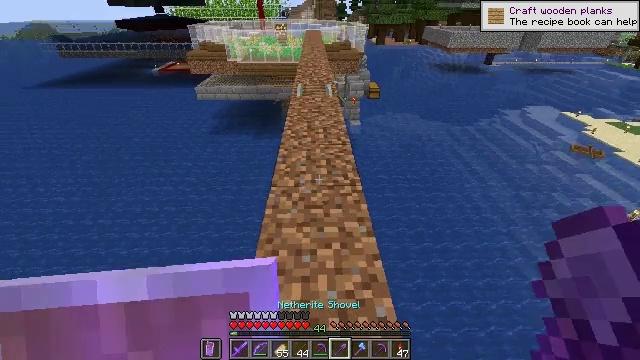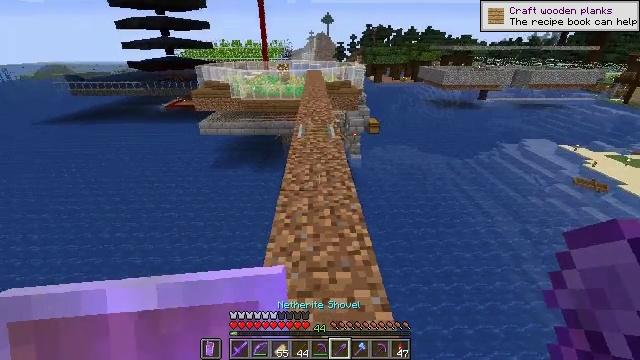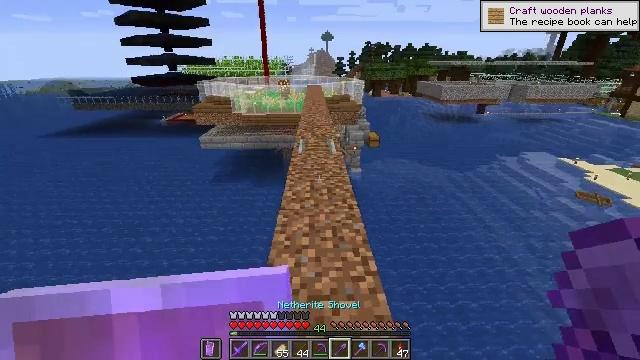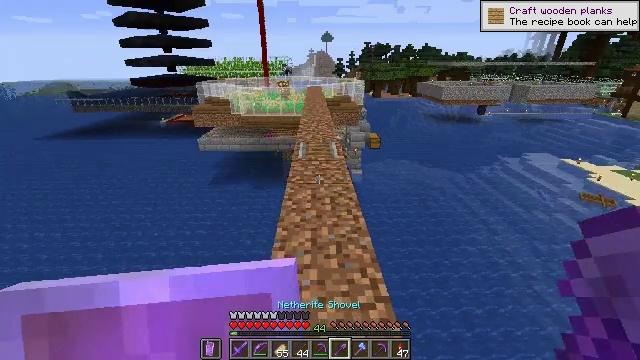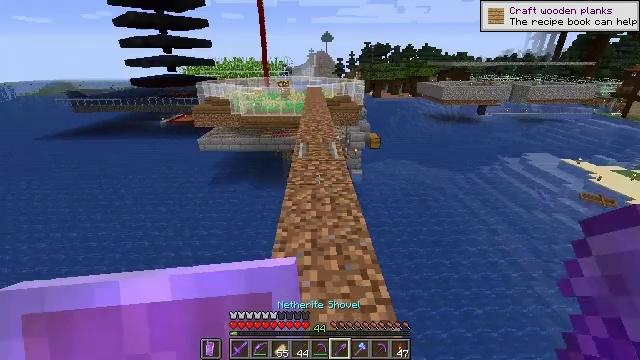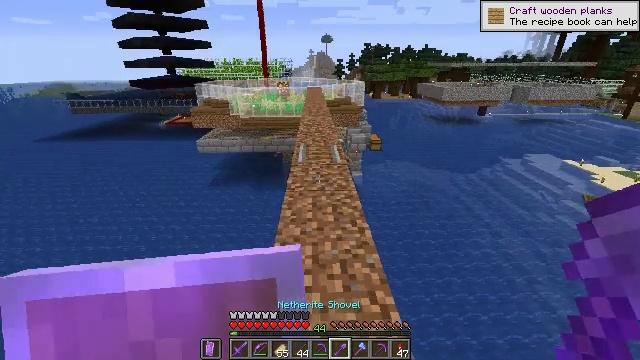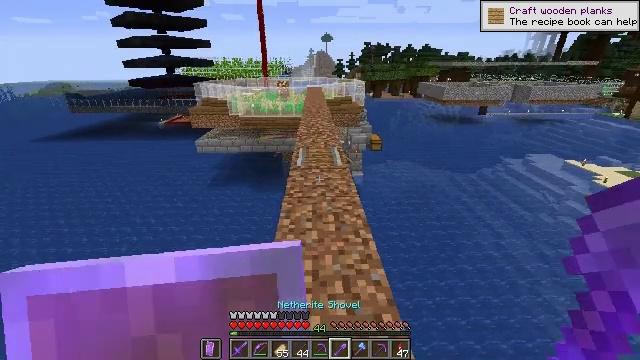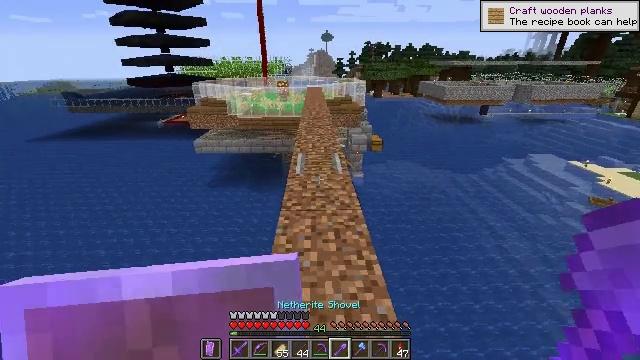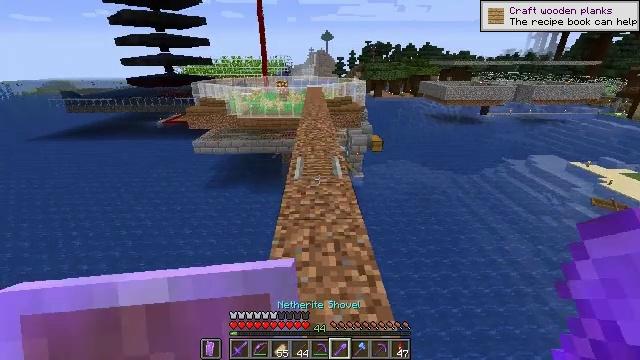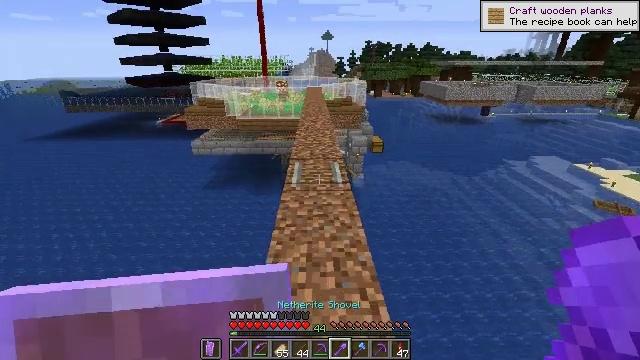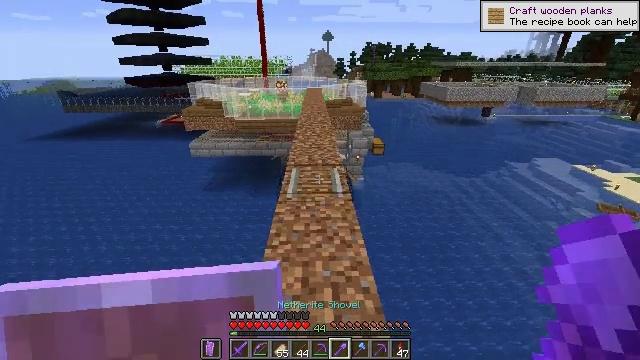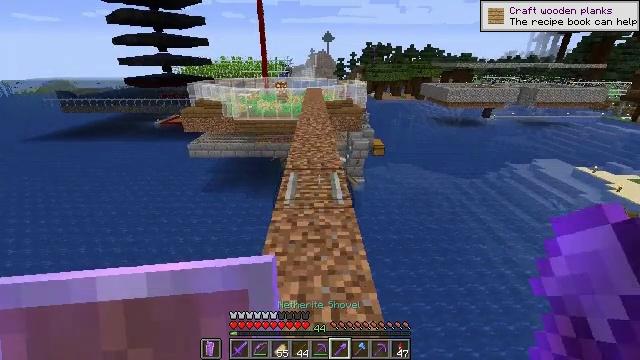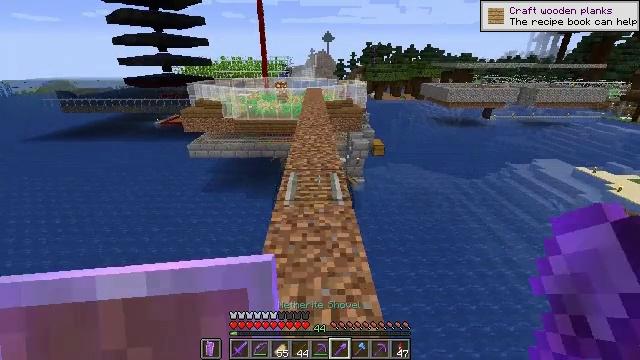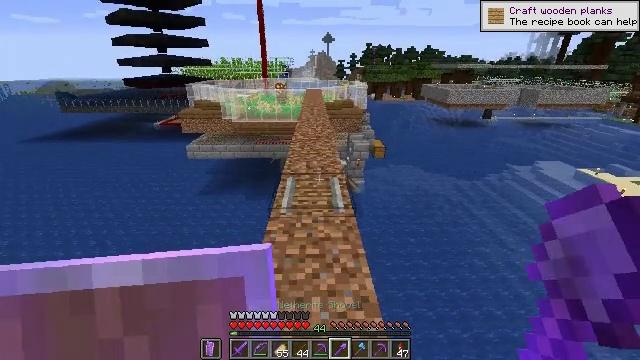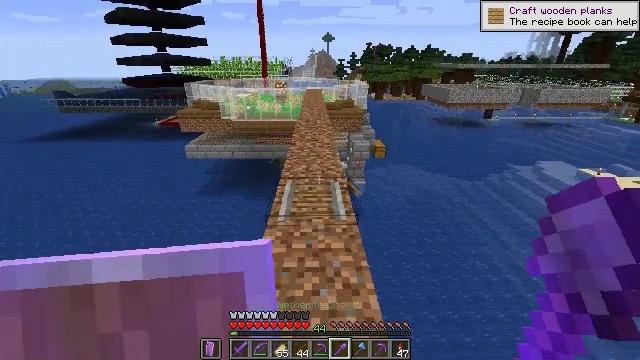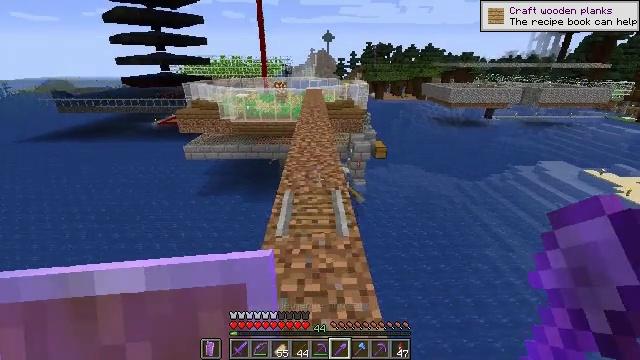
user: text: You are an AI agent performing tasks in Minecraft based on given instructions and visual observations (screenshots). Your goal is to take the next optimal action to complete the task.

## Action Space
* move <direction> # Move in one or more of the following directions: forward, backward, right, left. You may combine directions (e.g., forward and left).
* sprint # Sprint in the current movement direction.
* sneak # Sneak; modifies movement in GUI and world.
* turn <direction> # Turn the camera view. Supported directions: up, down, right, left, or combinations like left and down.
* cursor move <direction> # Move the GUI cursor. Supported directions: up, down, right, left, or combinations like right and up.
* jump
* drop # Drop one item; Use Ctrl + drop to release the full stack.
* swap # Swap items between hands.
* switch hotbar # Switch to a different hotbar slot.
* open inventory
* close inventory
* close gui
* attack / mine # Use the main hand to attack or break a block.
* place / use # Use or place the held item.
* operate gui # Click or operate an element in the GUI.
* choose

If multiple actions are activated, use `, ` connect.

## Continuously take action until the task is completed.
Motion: motion action
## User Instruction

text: Break the dirt block.
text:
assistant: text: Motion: move forward, turn up
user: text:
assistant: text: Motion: move forward, turn up
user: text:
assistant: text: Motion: move forward
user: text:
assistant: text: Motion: move forward
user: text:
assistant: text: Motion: move forward
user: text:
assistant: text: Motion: move forward
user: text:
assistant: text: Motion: move forward
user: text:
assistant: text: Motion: move forward
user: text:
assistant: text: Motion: move forward
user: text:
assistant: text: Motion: move forward
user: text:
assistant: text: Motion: move forward
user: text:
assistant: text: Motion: move forward
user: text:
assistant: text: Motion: move forward
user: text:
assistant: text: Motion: move forward
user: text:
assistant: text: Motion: move forward
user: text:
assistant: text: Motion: move forward
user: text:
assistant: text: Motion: move forward
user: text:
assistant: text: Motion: move forward
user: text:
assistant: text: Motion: move forward
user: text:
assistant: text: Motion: move forward
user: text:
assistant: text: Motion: move forward
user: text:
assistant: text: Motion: move forward
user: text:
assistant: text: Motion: move forward
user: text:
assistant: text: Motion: move forward
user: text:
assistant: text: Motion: move forward
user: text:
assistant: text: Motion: move forward
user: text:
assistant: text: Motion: move forward
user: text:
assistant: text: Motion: move forward
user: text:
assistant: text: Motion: move forward
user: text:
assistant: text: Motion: move forward